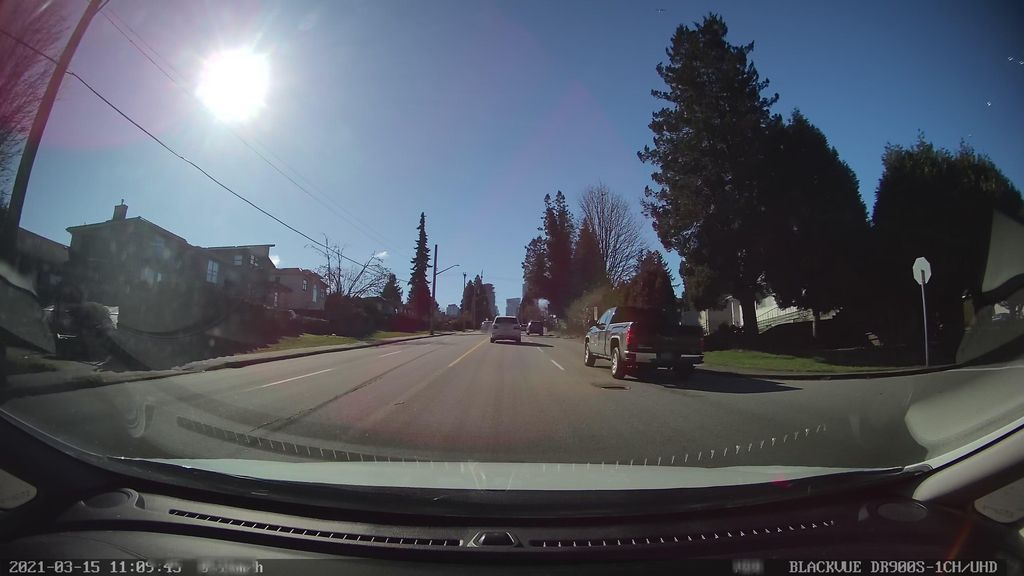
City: vancouver